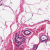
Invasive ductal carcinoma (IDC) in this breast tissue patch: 0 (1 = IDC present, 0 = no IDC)